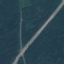
Label: Highway